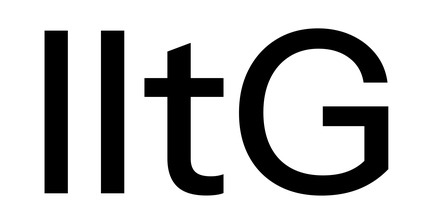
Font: InstrumentSans_Medium